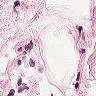
Metastatic tissue present: no